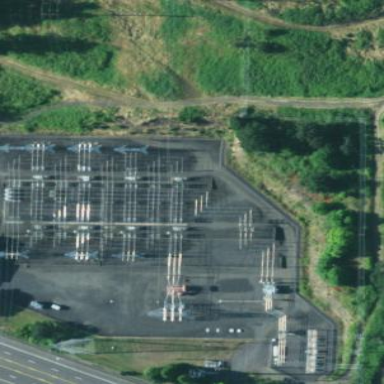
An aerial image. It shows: Power substation.